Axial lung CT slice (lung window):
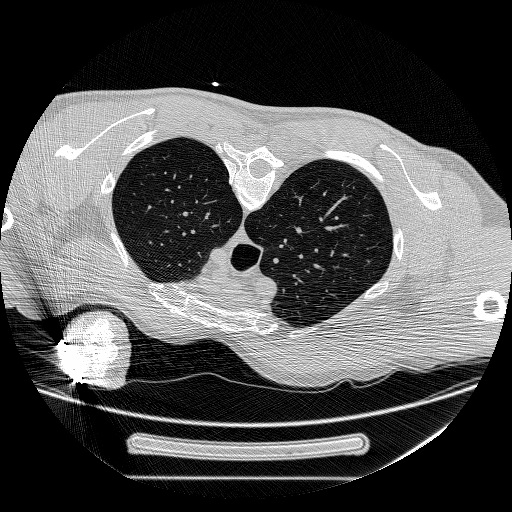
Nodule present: no